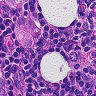
Metastatic tissue present: yes